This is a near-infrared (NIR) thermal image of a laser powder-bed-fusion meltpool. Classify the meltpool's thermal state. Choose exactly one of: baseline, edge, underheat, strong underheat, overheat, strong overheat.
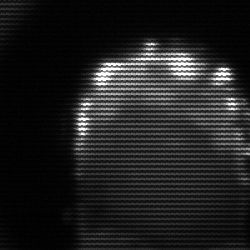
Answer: baseline